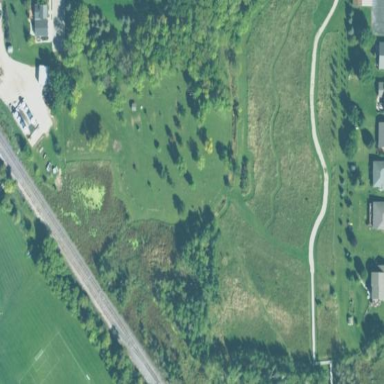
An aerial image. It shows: The area is covered in grass.